Question: I am working on <URL> are:
1. changed config_site.h as given.
2. successfully ran $ cd /path/to/your/pjsip/dir
$ ./configure-iphone
$ make dep && make clean && make
3. opened ipjsua.xcodeproj to build but some libraries are missing (highlighted in red). The project therefore does not build and I'm unable to proceed further.

How should I build project?
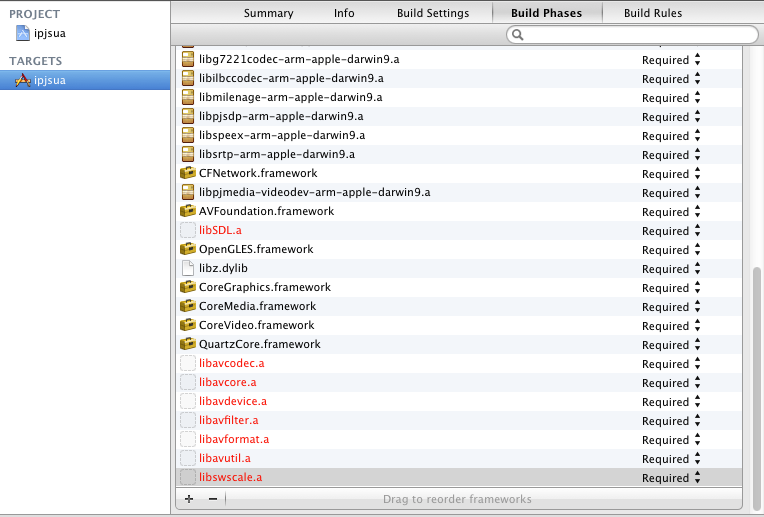
Answer: I could sort out the problem,
it wasnt big problem actually.
my project is not configured to run on simulator,so here are so many linking errors(these red colored librarys required to support pjsip on simulator).
i set my target as my ipad instead of simulator and made build.
it just worked!